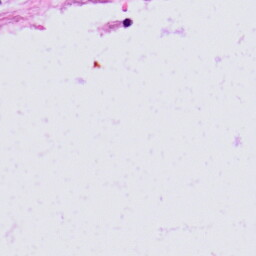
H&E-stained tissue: Skin